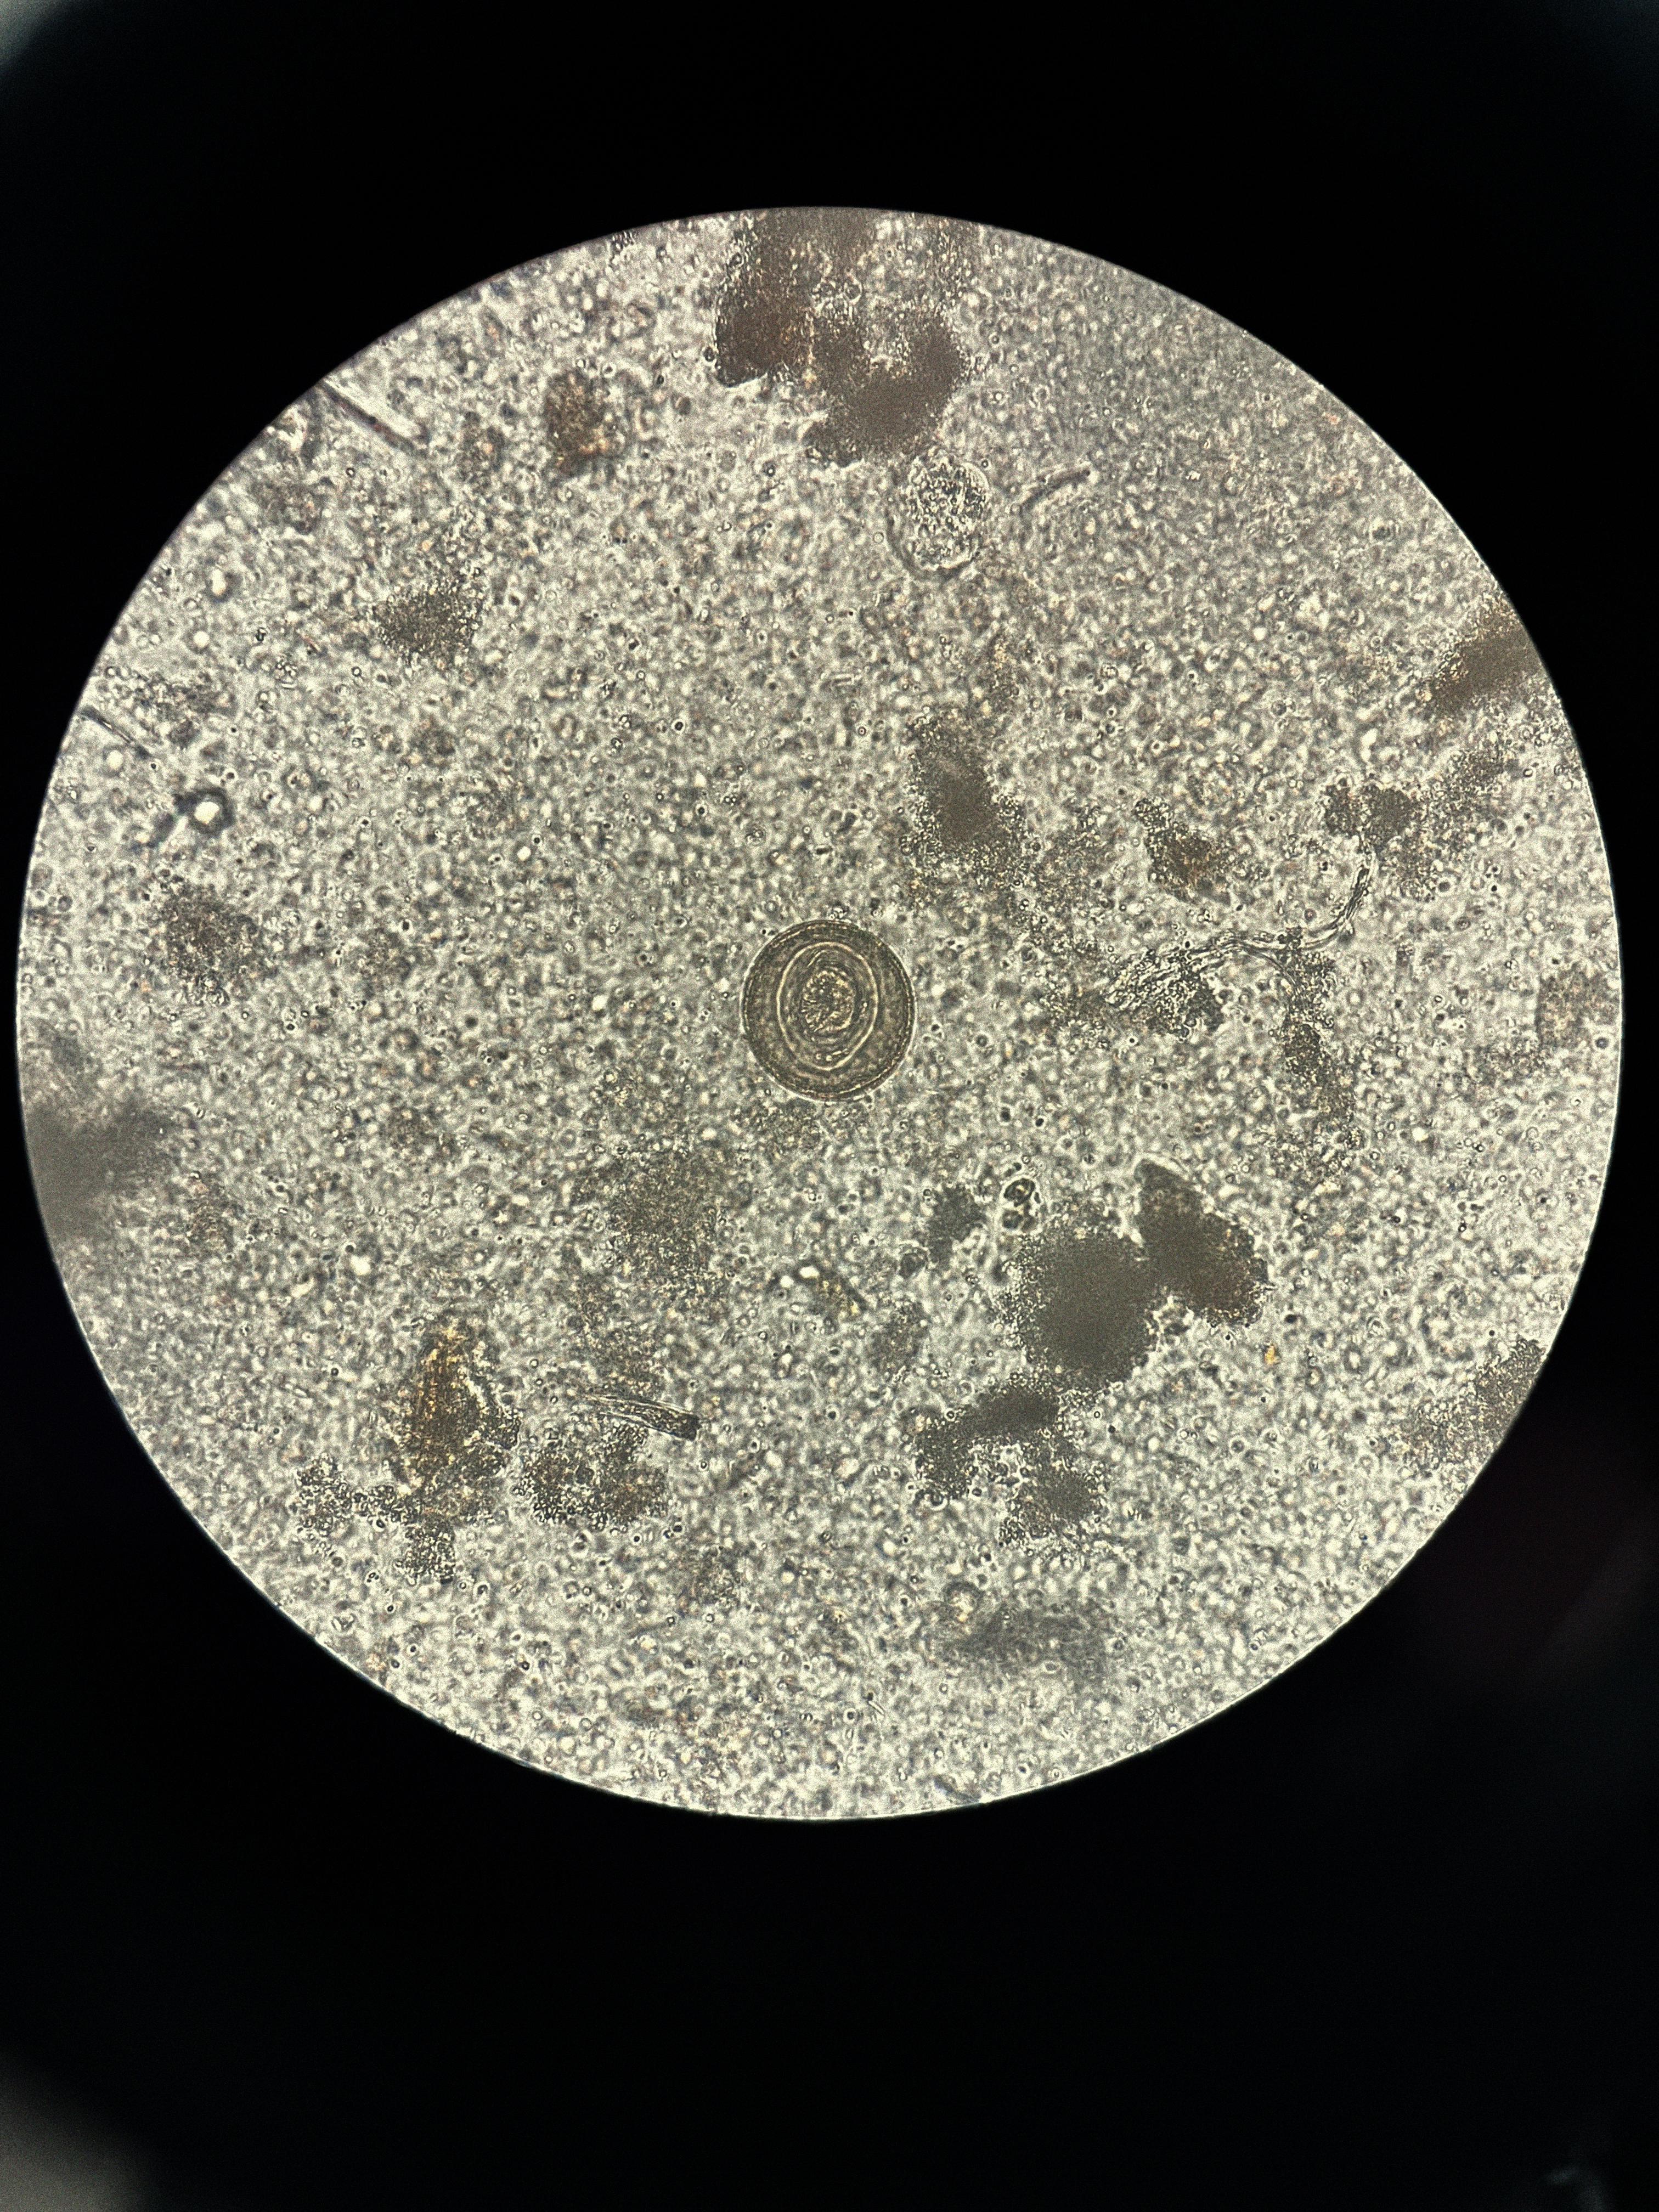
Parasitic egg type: Hymenolepis diminuta